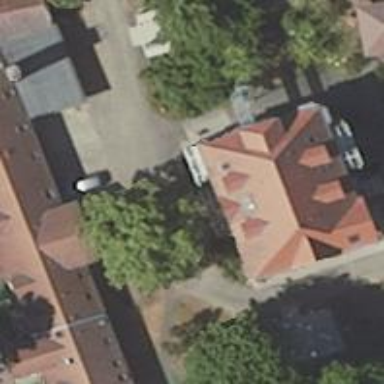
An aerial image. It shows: Building.